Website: bh-photo
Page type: cart
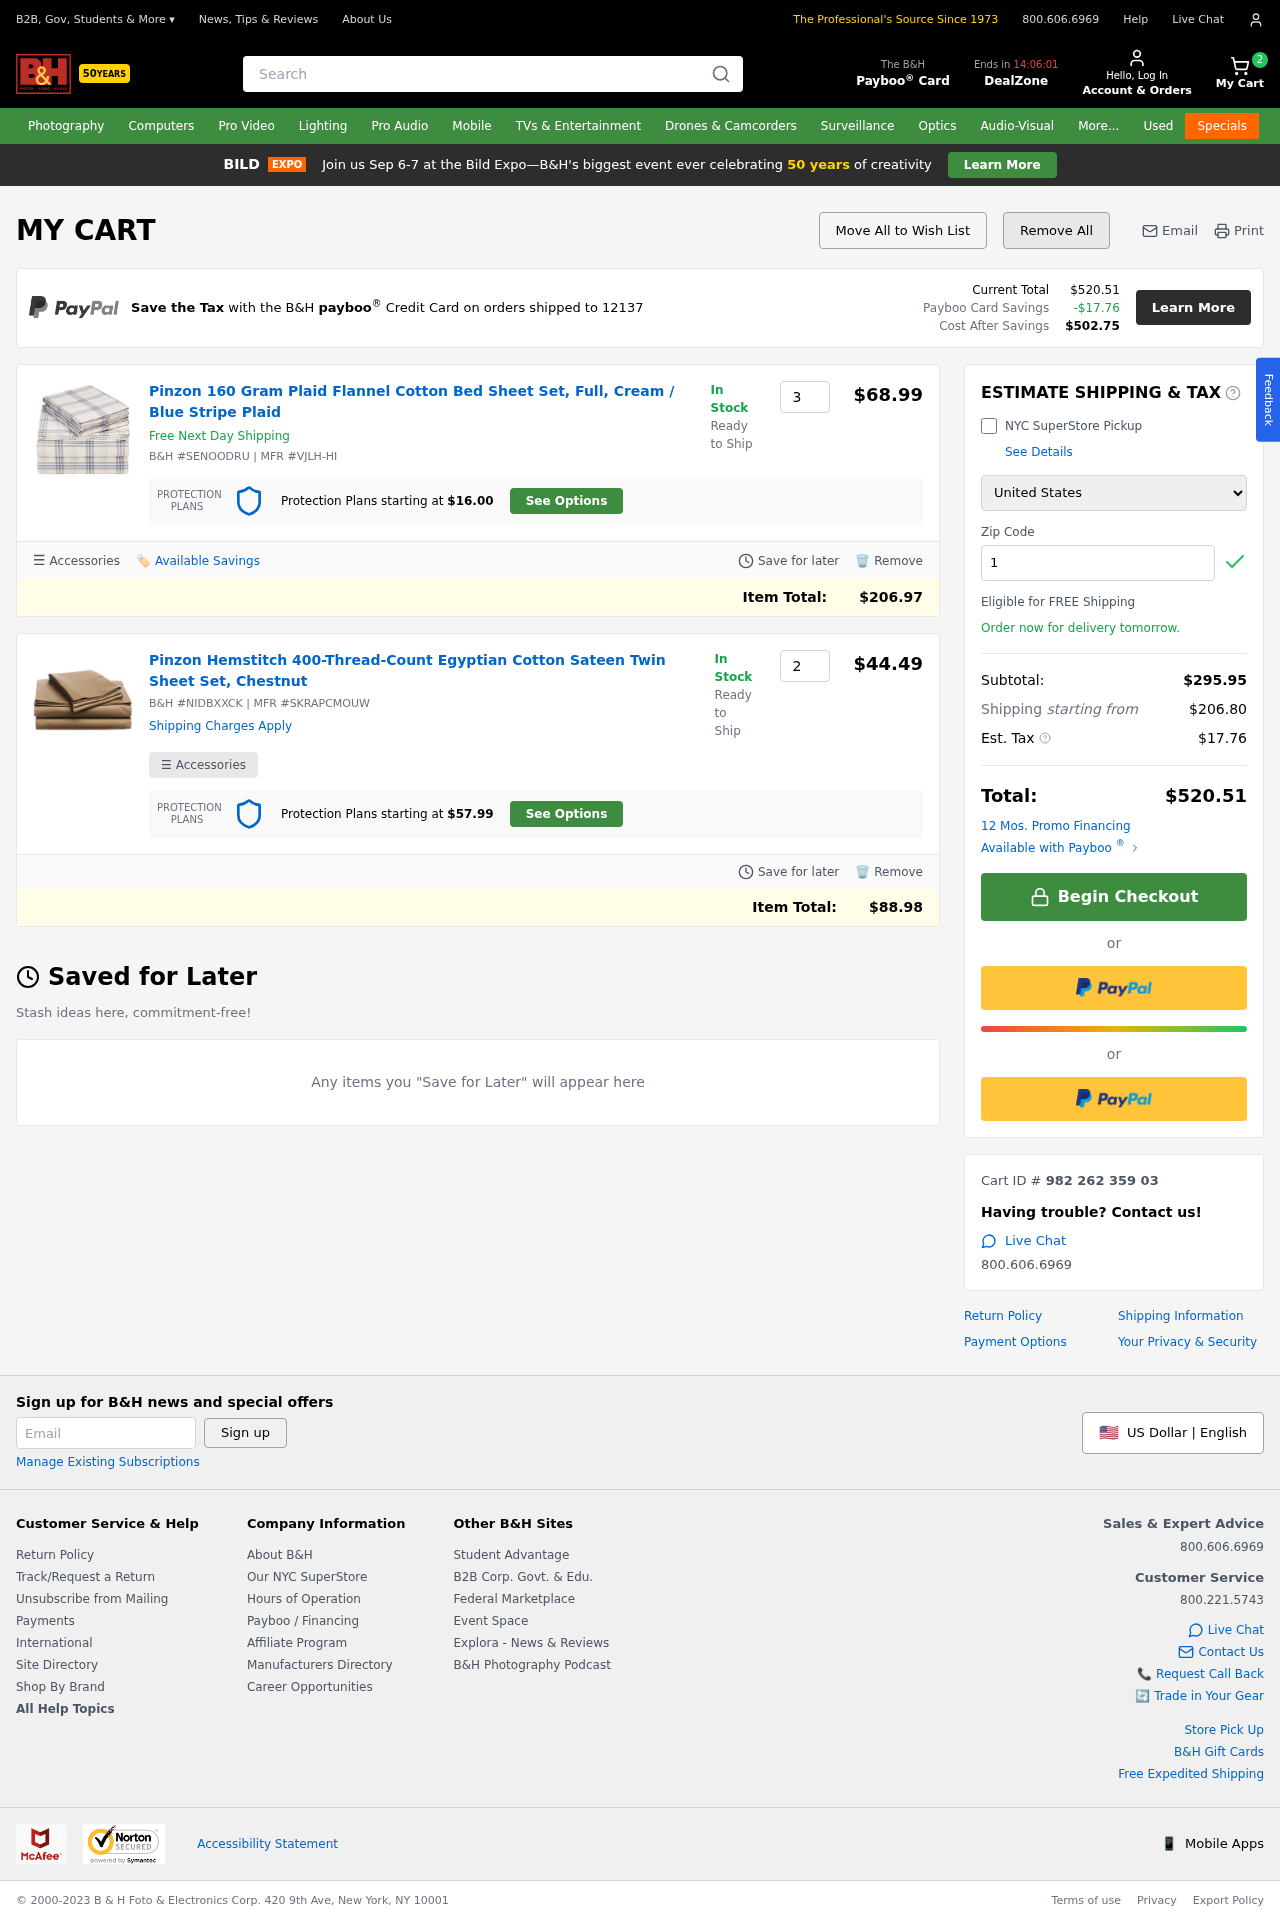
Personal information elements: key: PII_COUNTRY
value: United States
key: PII_POSTCODE
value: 12137
Product elements: key: PRODUCT1_NAME
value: Pinzon 160 Gram Plaid Flannel Cotton Bed Sheet Set, Full, Cream / Blue Stripe Plaid
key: PRODUCT1_PRICE
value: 68.99
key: PRODUCT1_QUANTITY
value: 3
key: PRODUCT2_NAME
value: Pinzon Hemstitch 400-Thread-Count Egyptian Cotton Sateen Twin Sheet Set, Chestnut
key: PRODUCT2_PRICE
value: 44.49
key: PRODUCT2_QUANTITY
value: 2
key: PRODUCT1_ITEM_TOTAL
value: $206.97
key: PRODUCT2_ITEM_TOTAL
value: $88.98
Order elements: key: ORDER_NUM_ITEMS
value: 2
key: ORDER_TOTAL
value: $520.51
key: ORDER_TAX
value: -$17.76
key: ORDER_TAX
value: $17.76
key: ORDER_TOTAL_AFTER_SAVINGS
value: $502.75
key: ORDER_SUBTOTAL
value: $295.95
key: ORDER_SHIPPING_COST
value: $206.80
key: ORDER_ID
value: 982 262 359 03
Search elements: key: HEADER_SEARCH
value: Search